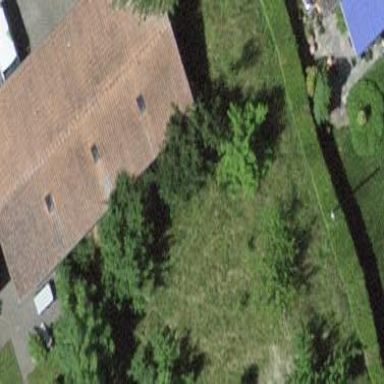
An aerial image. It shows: Garage.